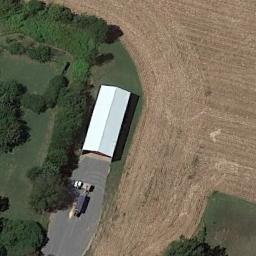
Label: sparse_residential